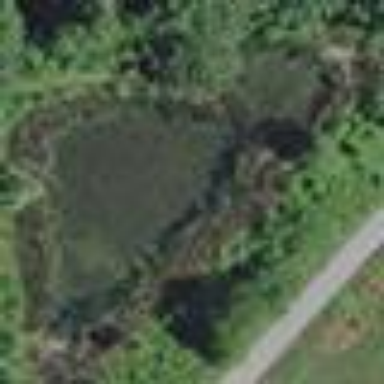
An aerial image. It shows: Pond surrounded by basin.